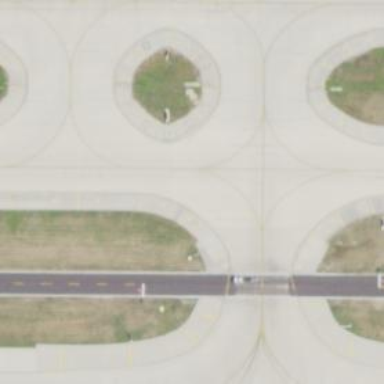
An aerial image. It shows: Image of taxiway at airport.